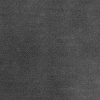
Atmospheric dust classification: dusty